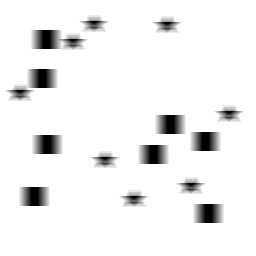
Squares: 8
Triangles: 0
Stars: 8
Total shapes: 16